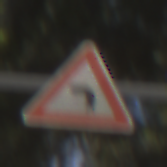
Verkehrszeichen: KurveLinks
Umgebung: Outdoor, Nature
Tageszeit: MorningAfternoon
Wetter: Clear
Licht: Natural
Jahreszeit: NotSpecified
Kontrast: HighContrast